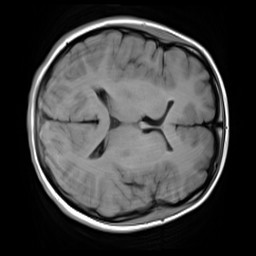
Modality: T1w
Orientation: axial
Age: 20
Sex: female
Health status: healthy
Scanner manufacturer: siemens
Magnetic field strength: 3 T
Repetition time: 4.1 s
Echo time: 0.0085 s